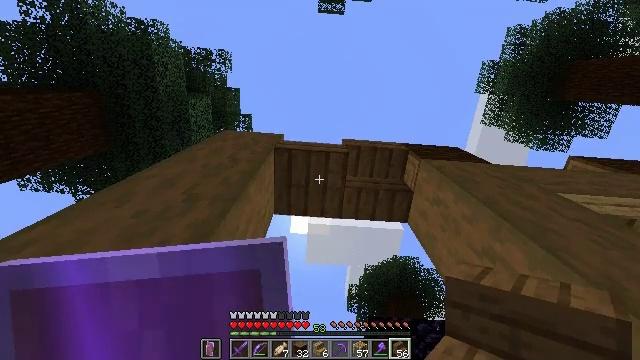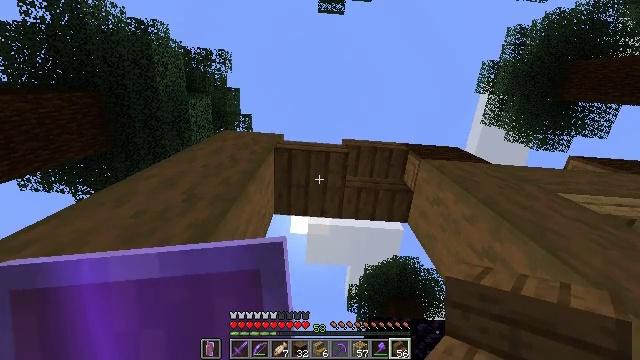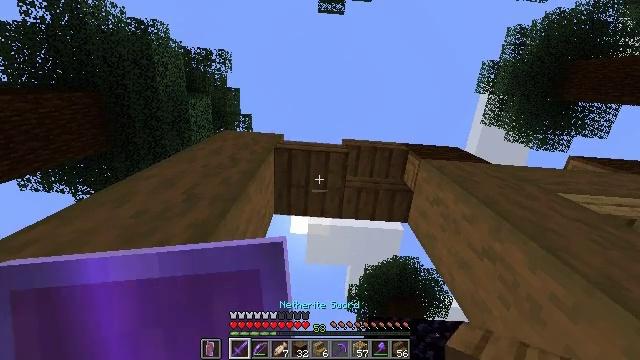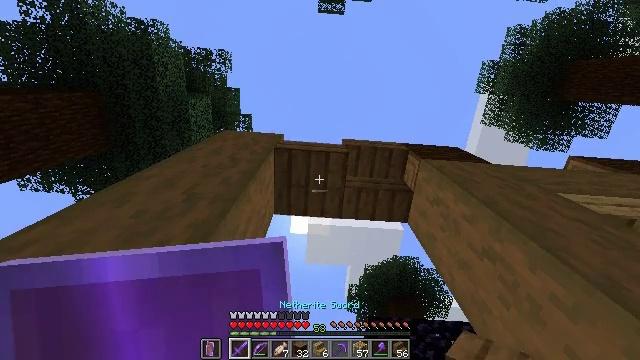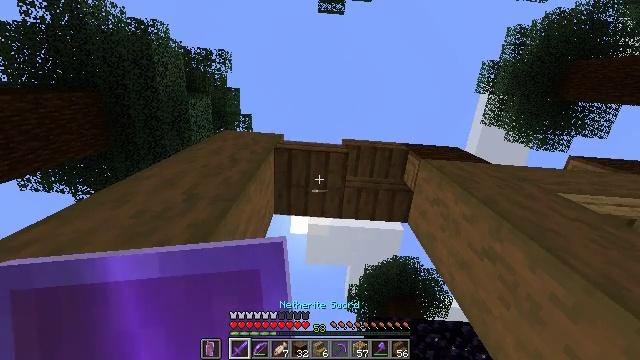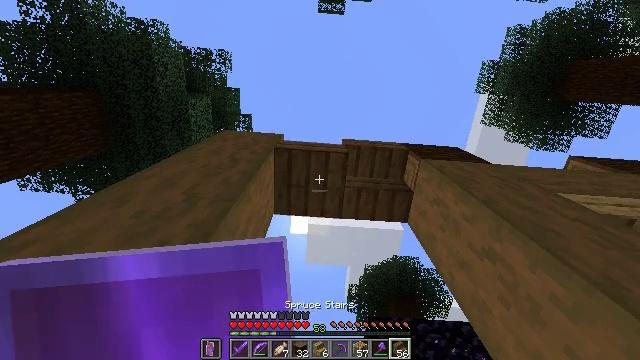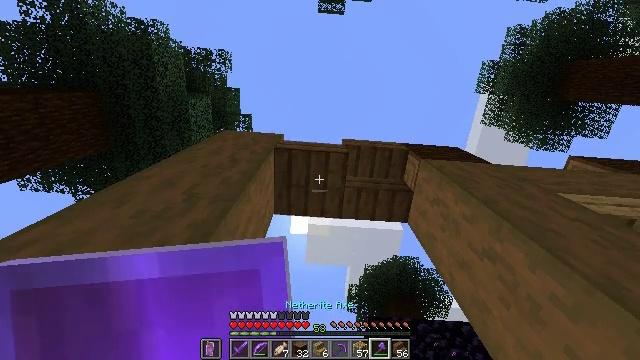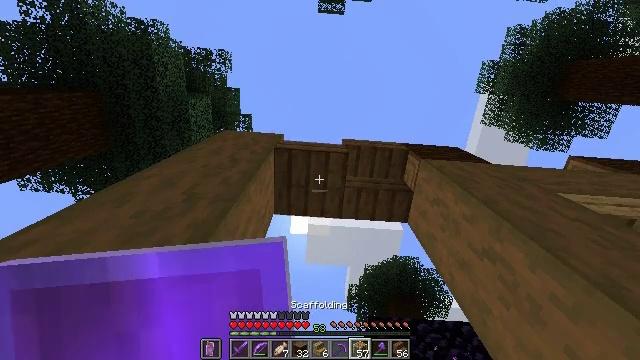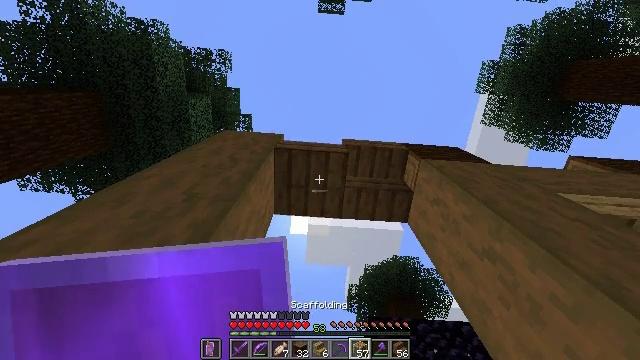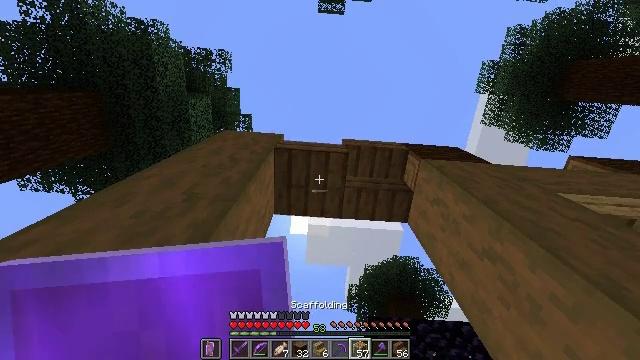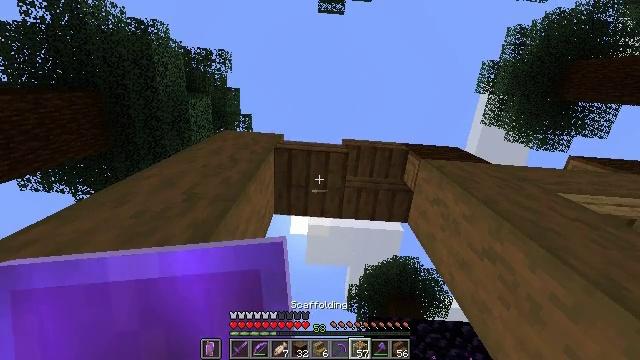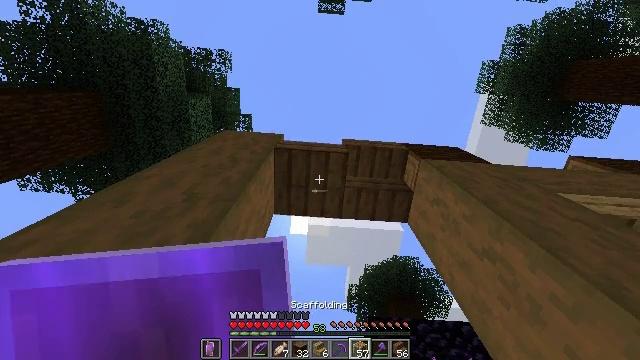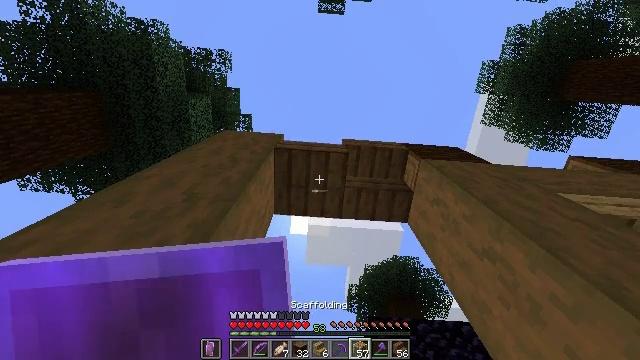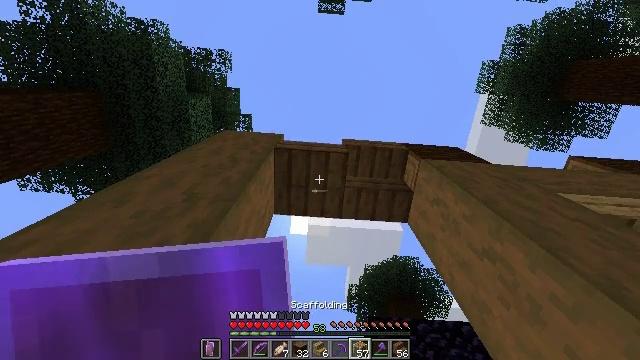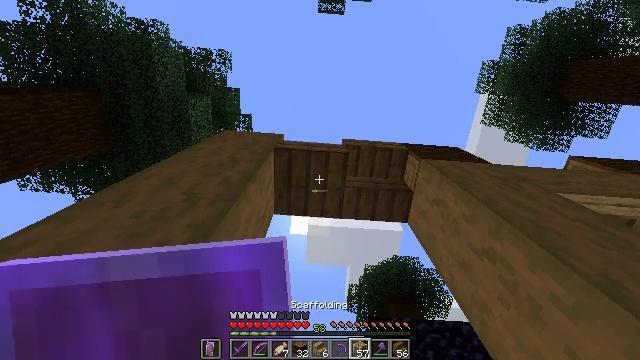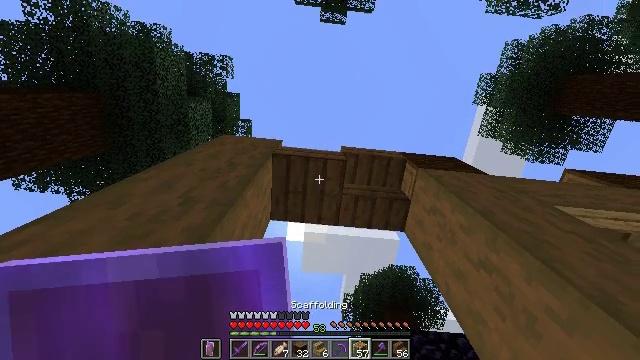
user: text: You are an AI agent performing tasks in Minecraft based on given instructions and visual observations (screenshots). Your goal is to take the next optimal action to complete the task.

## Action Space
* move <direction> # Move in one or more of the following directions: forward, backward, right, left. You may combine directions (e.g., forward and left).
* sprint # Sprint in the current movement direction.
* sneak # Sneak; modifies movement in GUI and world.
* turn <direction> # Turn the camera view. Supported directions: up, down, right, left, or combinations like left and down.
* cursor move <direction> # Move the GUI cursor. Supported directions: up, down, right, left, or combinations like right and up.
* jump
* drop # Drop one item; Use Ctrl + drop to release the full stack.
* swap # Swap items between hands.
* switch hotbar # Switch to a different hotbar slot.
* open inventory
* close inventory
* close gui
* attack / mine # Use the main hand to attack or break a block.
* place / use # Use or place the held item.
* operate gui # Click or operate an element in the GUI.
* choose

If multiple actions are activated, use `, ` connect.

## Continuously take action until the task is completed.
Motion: motion action
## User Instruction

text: Mine the spruce stairs block.
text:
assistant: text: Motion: no_op
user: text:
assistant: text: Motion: no_op
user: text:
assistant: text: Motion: no_op
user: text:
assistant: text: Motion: no_op
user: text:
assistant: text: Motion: no_op
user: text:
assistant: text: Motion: no_op
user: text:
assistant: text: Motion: no_op
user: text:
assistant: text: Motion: no_op
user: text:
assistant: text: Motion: no_op
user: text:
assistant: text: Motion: no_op
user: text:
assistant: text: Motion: no_op
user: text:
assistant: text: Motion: no_op
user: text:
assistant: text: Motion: no_op
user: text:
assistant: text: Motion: no_op
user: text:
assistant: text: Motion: turn right and up
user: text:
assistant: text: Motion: turn right and up
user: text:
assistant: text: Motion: no_op
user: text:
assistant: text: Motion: no_op
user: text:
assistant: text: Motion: no_op
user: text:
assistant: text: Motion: no_op
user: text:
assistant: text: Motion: no_op
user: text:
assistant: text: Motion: no_op
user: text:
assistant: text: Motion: no_op
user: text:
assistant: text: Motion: no_op
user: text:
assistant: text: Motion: no_op
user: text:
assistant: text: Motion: no_op
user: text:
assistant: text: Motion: no_op
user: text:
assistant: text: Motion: no_op
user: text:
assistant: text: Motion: turn left
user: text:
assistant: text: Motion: attack / mine